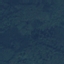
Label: Forest